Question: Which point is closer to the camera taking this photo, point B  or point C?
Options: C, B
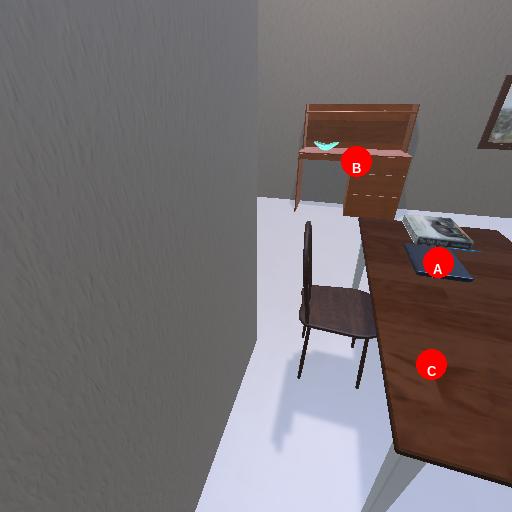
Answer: C